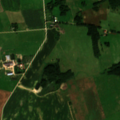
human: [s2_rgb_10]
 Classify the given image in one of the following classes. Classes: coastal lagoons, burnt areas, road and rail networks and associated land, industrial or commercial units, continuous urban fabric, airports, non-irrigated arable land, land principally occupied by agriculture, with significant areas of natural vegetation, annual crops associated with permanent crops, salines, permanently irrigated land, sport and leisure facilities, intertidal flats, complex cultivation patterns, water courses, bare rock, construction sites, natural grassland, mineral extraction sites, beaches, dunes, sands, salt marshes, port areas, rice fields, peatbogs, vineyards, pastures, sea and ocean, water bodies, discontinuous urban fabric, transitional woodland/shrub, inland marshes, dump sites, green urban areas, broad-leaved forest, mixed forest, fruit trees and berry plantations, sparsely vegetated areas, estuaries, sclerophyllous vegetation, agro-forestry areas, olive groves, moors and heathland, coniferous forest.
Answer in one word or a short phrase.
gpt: non-irrigated arable land, pastures, land principally occupied by agriculture, with significant areas of natural vegetation, broad-leaved forest, transitional woodland/shrub